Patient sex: M
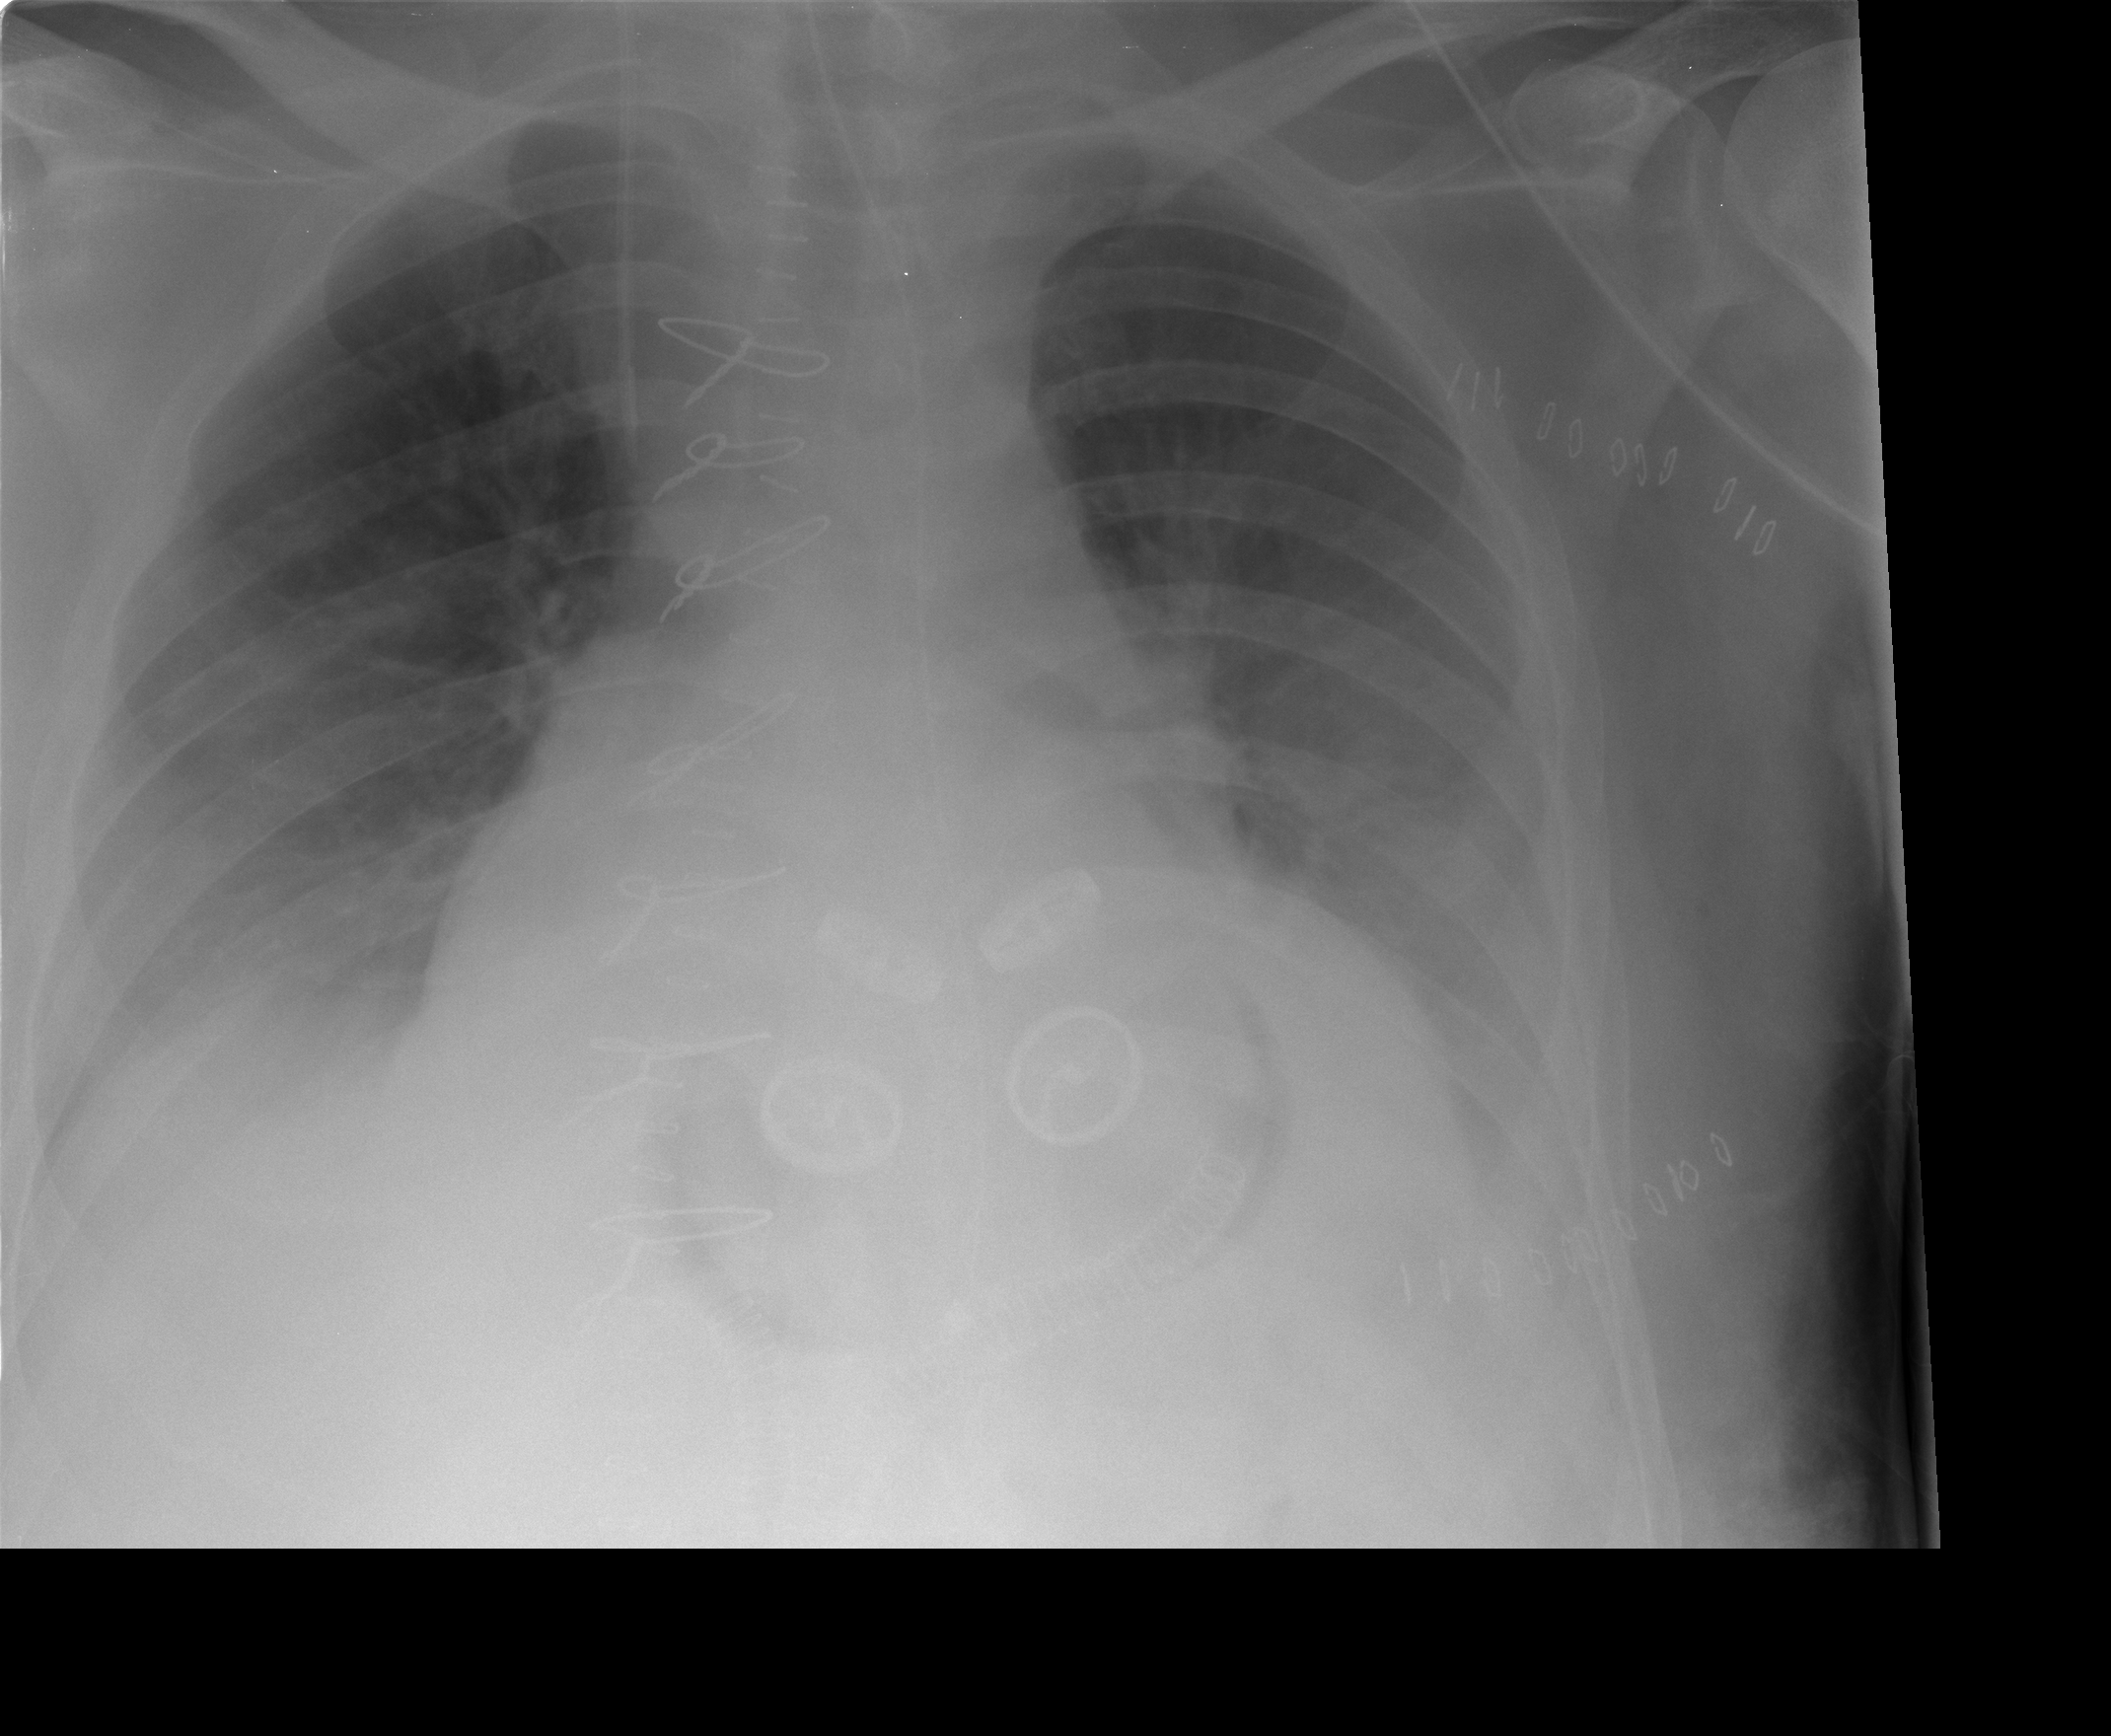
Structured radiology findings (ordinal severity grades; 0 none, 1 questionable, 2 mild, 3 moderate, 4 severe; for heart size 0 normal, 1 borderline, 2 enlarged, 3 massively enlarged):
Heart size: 2
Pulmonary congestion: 2
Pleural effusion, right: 1
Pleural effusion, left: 2
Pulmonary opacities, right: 0
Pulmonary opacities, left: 0
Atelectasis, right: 2
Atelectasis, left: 2